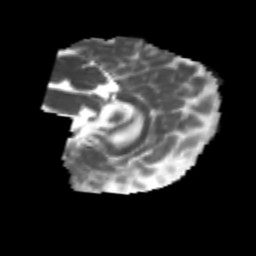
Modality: MD
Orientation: sagittal
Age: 6
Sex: male
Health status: healthy